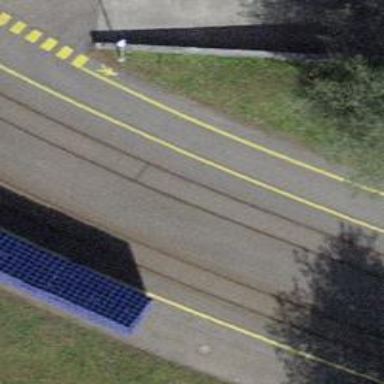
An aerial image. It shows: Single-track railway spur.